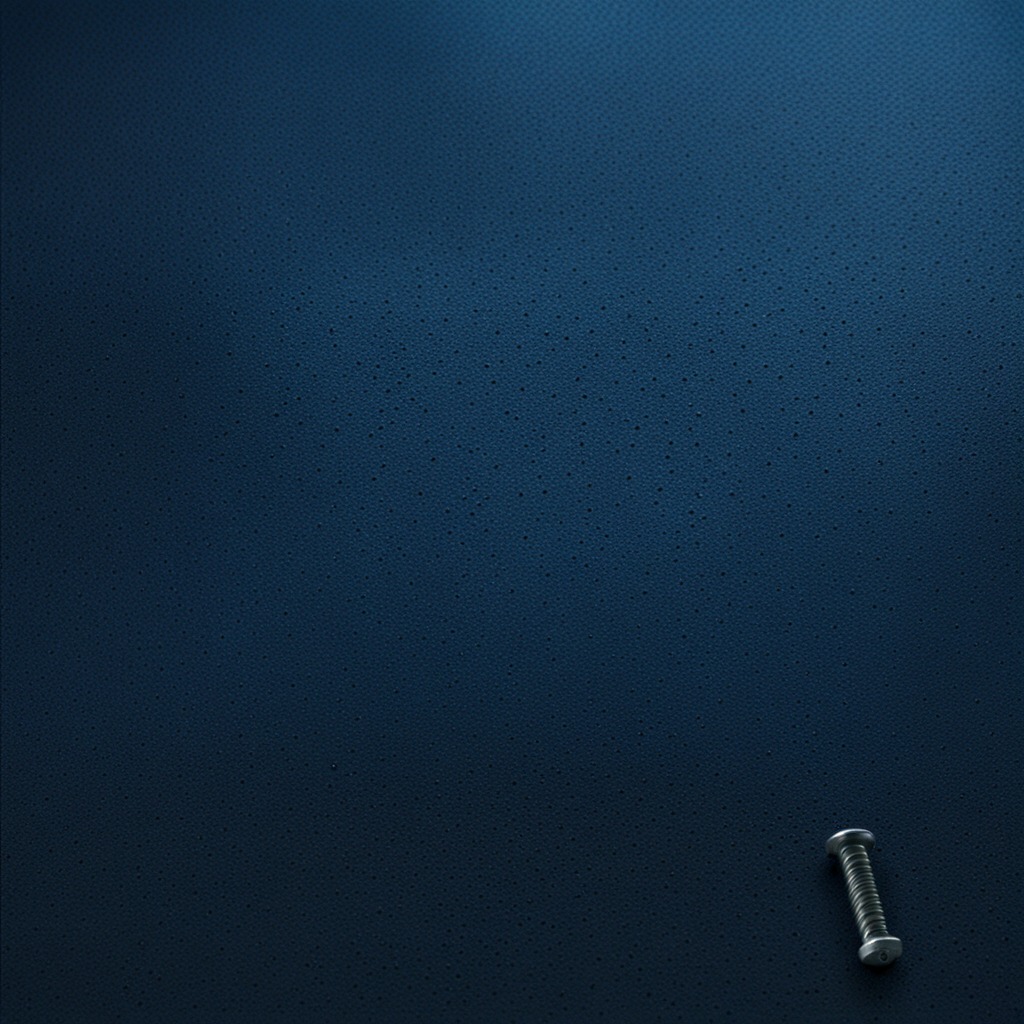
A metal screw lies on the clean granite tabletop covered with a blue rubber mat inside a workshop at night.